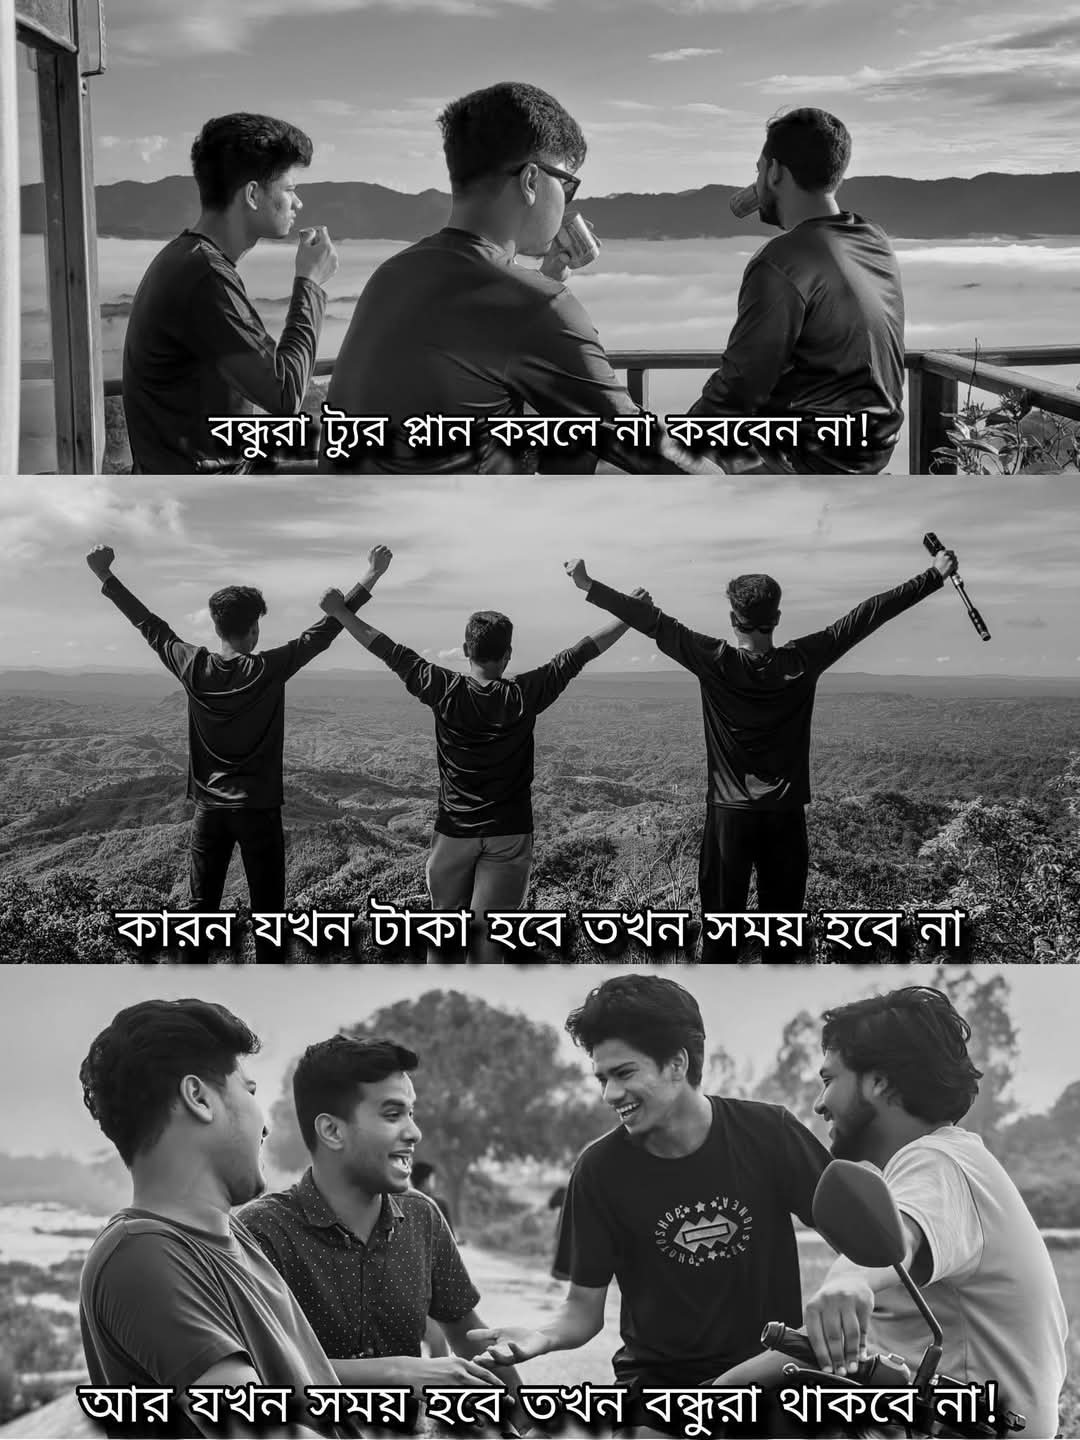
Text: বন্ধুরা ট্যুর প্লান করলে না করবেন না!
কারন যখন টাকা হবে তখন সময় হবে না
আর যখন সময় হবে তখন বন্ধুরা থাকবে না!
Label: Non Hate